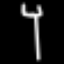
Label: fork